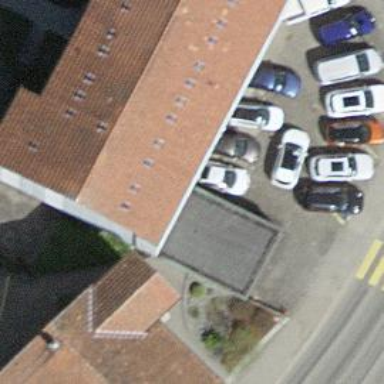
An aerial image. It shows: Group of garages.